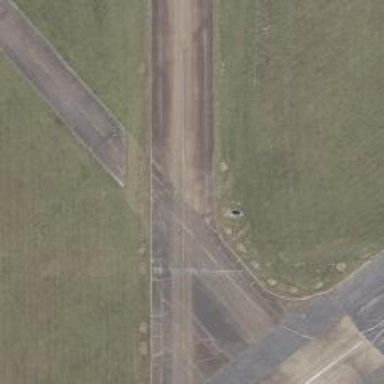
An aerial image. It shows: Image of taxiway at airport.